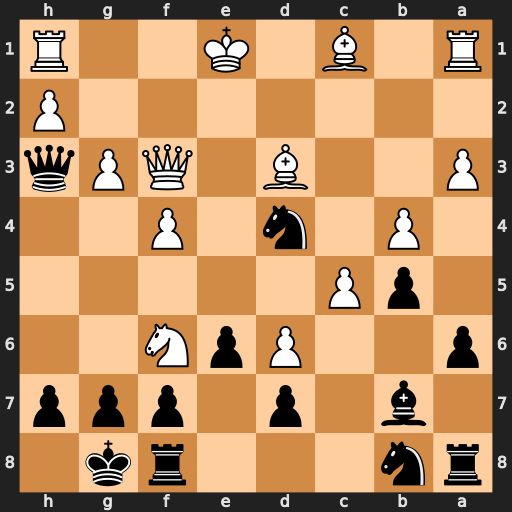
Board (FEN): rn3rk1/1b1p1ppp/p2PpN2/1pP5/1P1n1P2/P2B1QPq/7P/R1B1K2R
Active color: b
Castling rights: KQ
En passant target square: -
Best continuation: gxf6 Qxb7 Nbc6